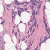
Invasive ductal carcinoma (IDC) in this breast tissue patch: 1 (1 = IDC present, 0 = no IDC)